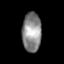
Tissue: skin
Cell type: Epithelial cells
Senescence score: 0.2745
Nuclear area (px): 736
Mean DAPI intensity: 138.387